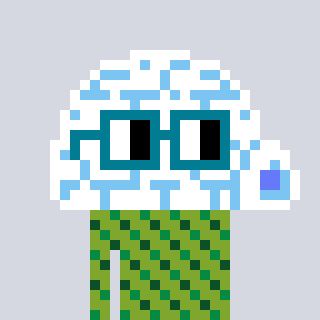
a pixel art character with square dark green glasses, a igloo-shaped head and a slimegreen-colored body on a cool background